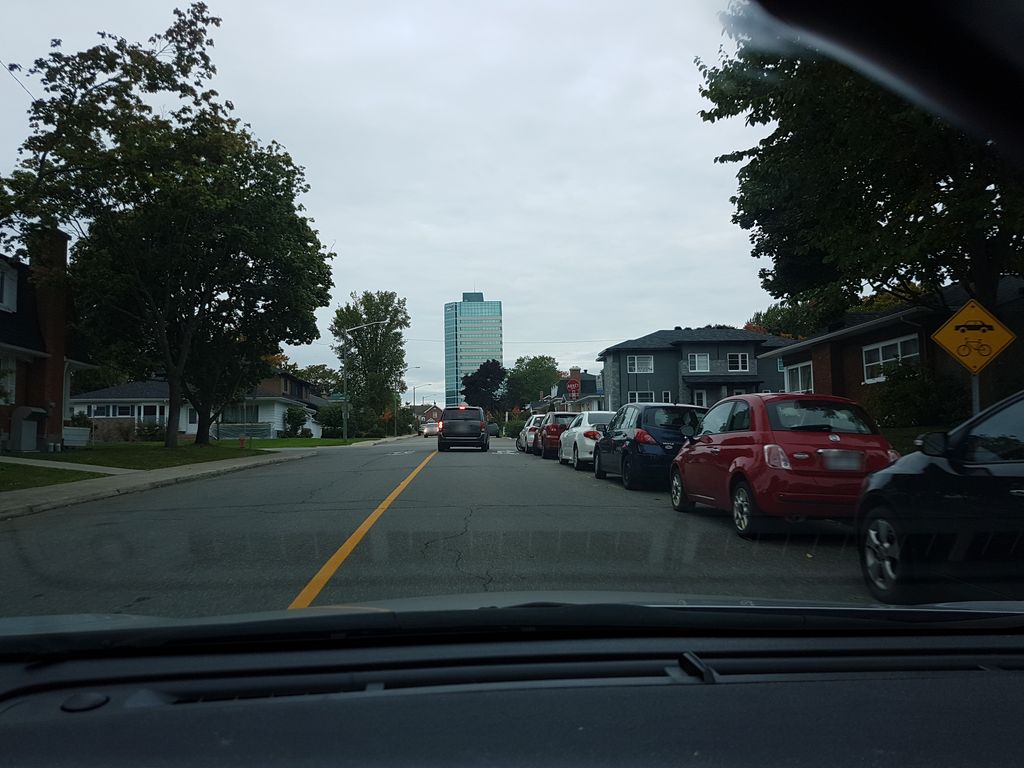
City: quebec_city